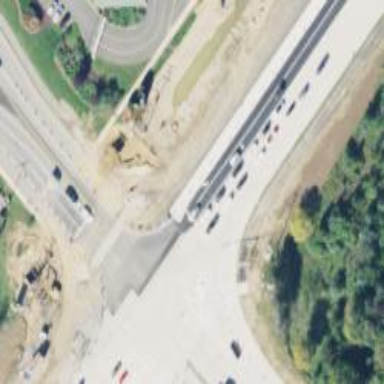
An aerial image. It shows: Primary link highway.